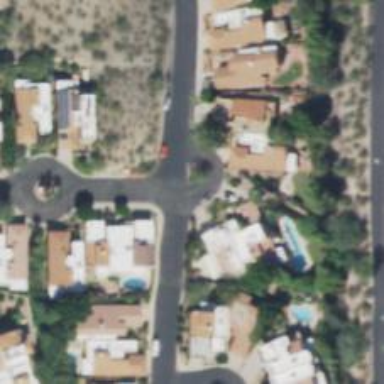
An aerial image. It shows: Smooth asphalt road in residential area.